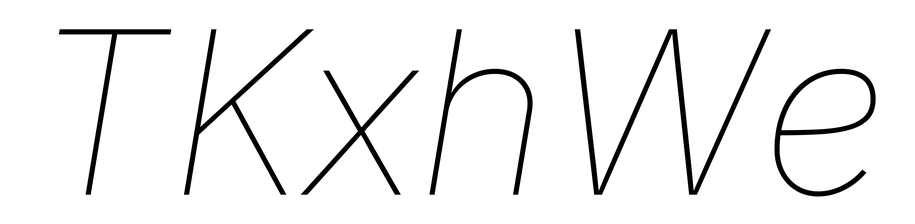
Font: Inter-Italic_Thin_Italic